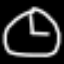
Label: clock